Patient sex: F
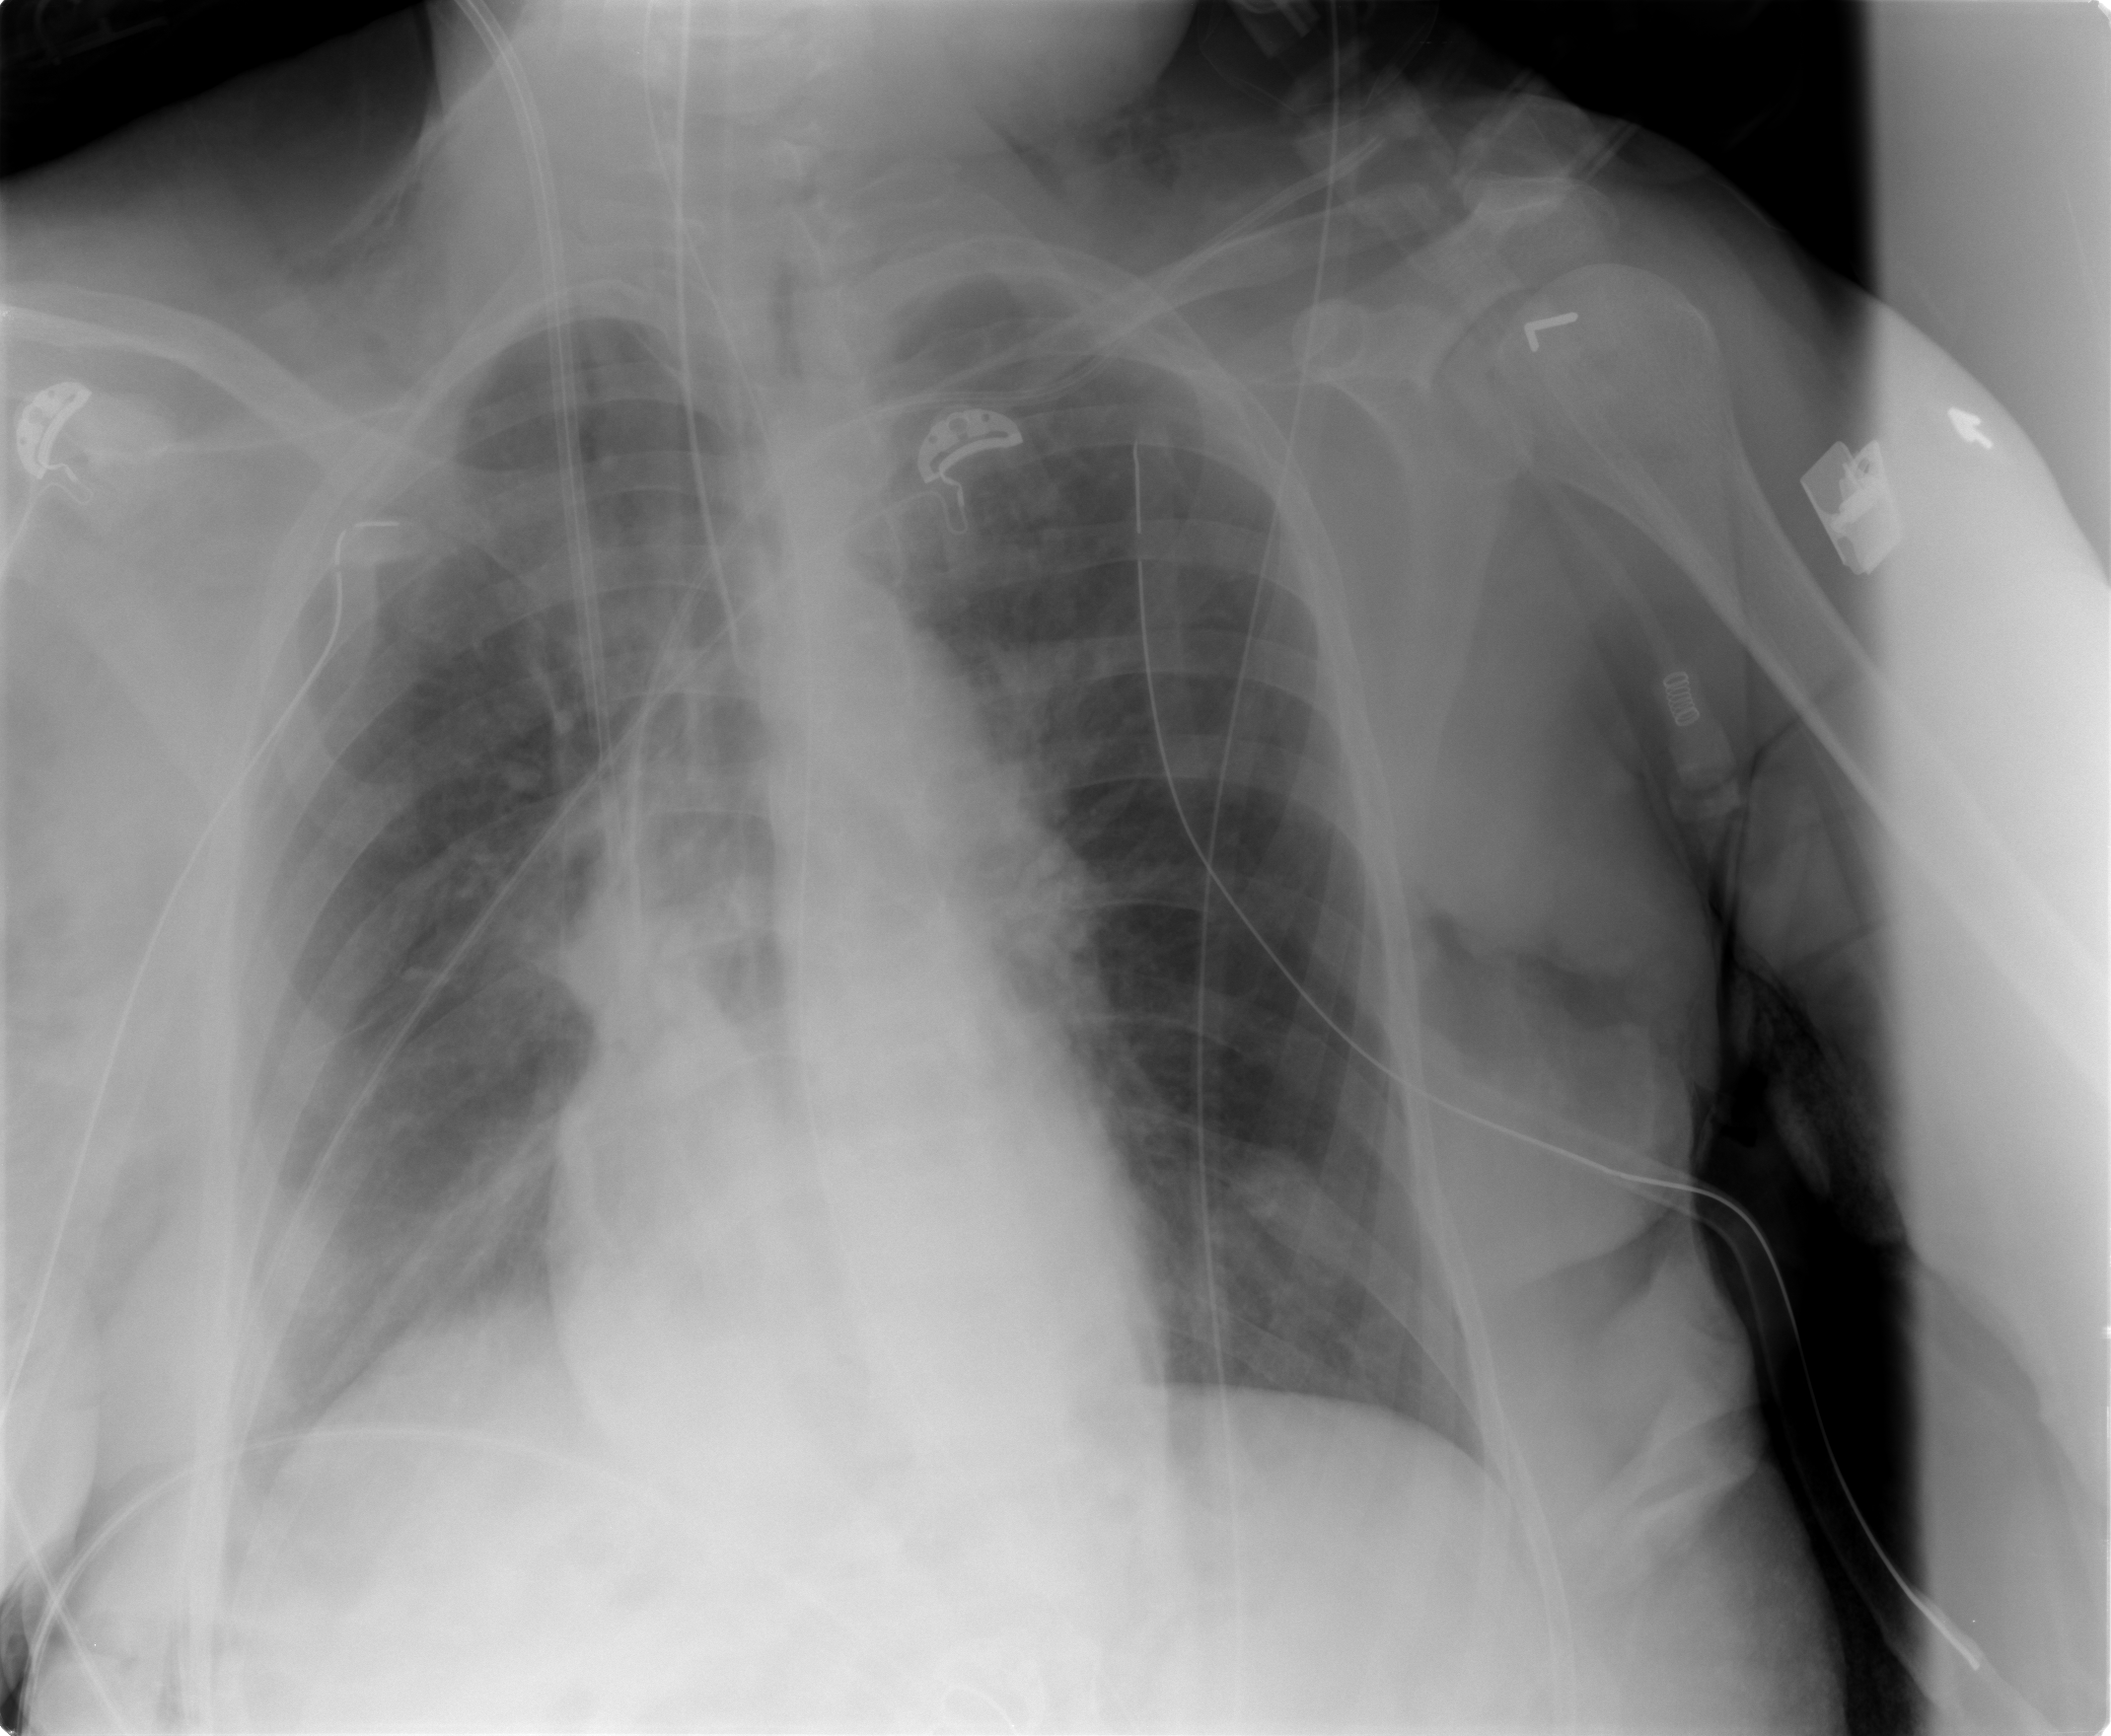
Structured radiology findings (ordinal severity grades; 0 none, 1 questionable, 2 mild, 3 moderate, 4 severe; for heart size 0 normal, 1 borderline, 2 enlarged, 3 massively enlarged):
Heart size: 0
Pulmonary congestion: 2
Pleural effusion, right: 0
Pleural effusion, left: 0
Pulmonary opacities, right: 0
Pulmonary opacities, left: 1
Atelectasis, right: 2
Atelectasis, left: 0